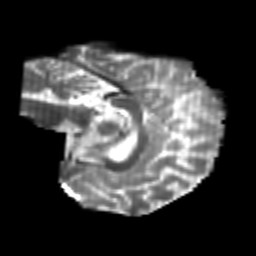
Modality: T2w
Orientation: sagittal
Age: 21
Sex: female
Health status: healthy
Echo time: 0.074 s